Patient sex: M
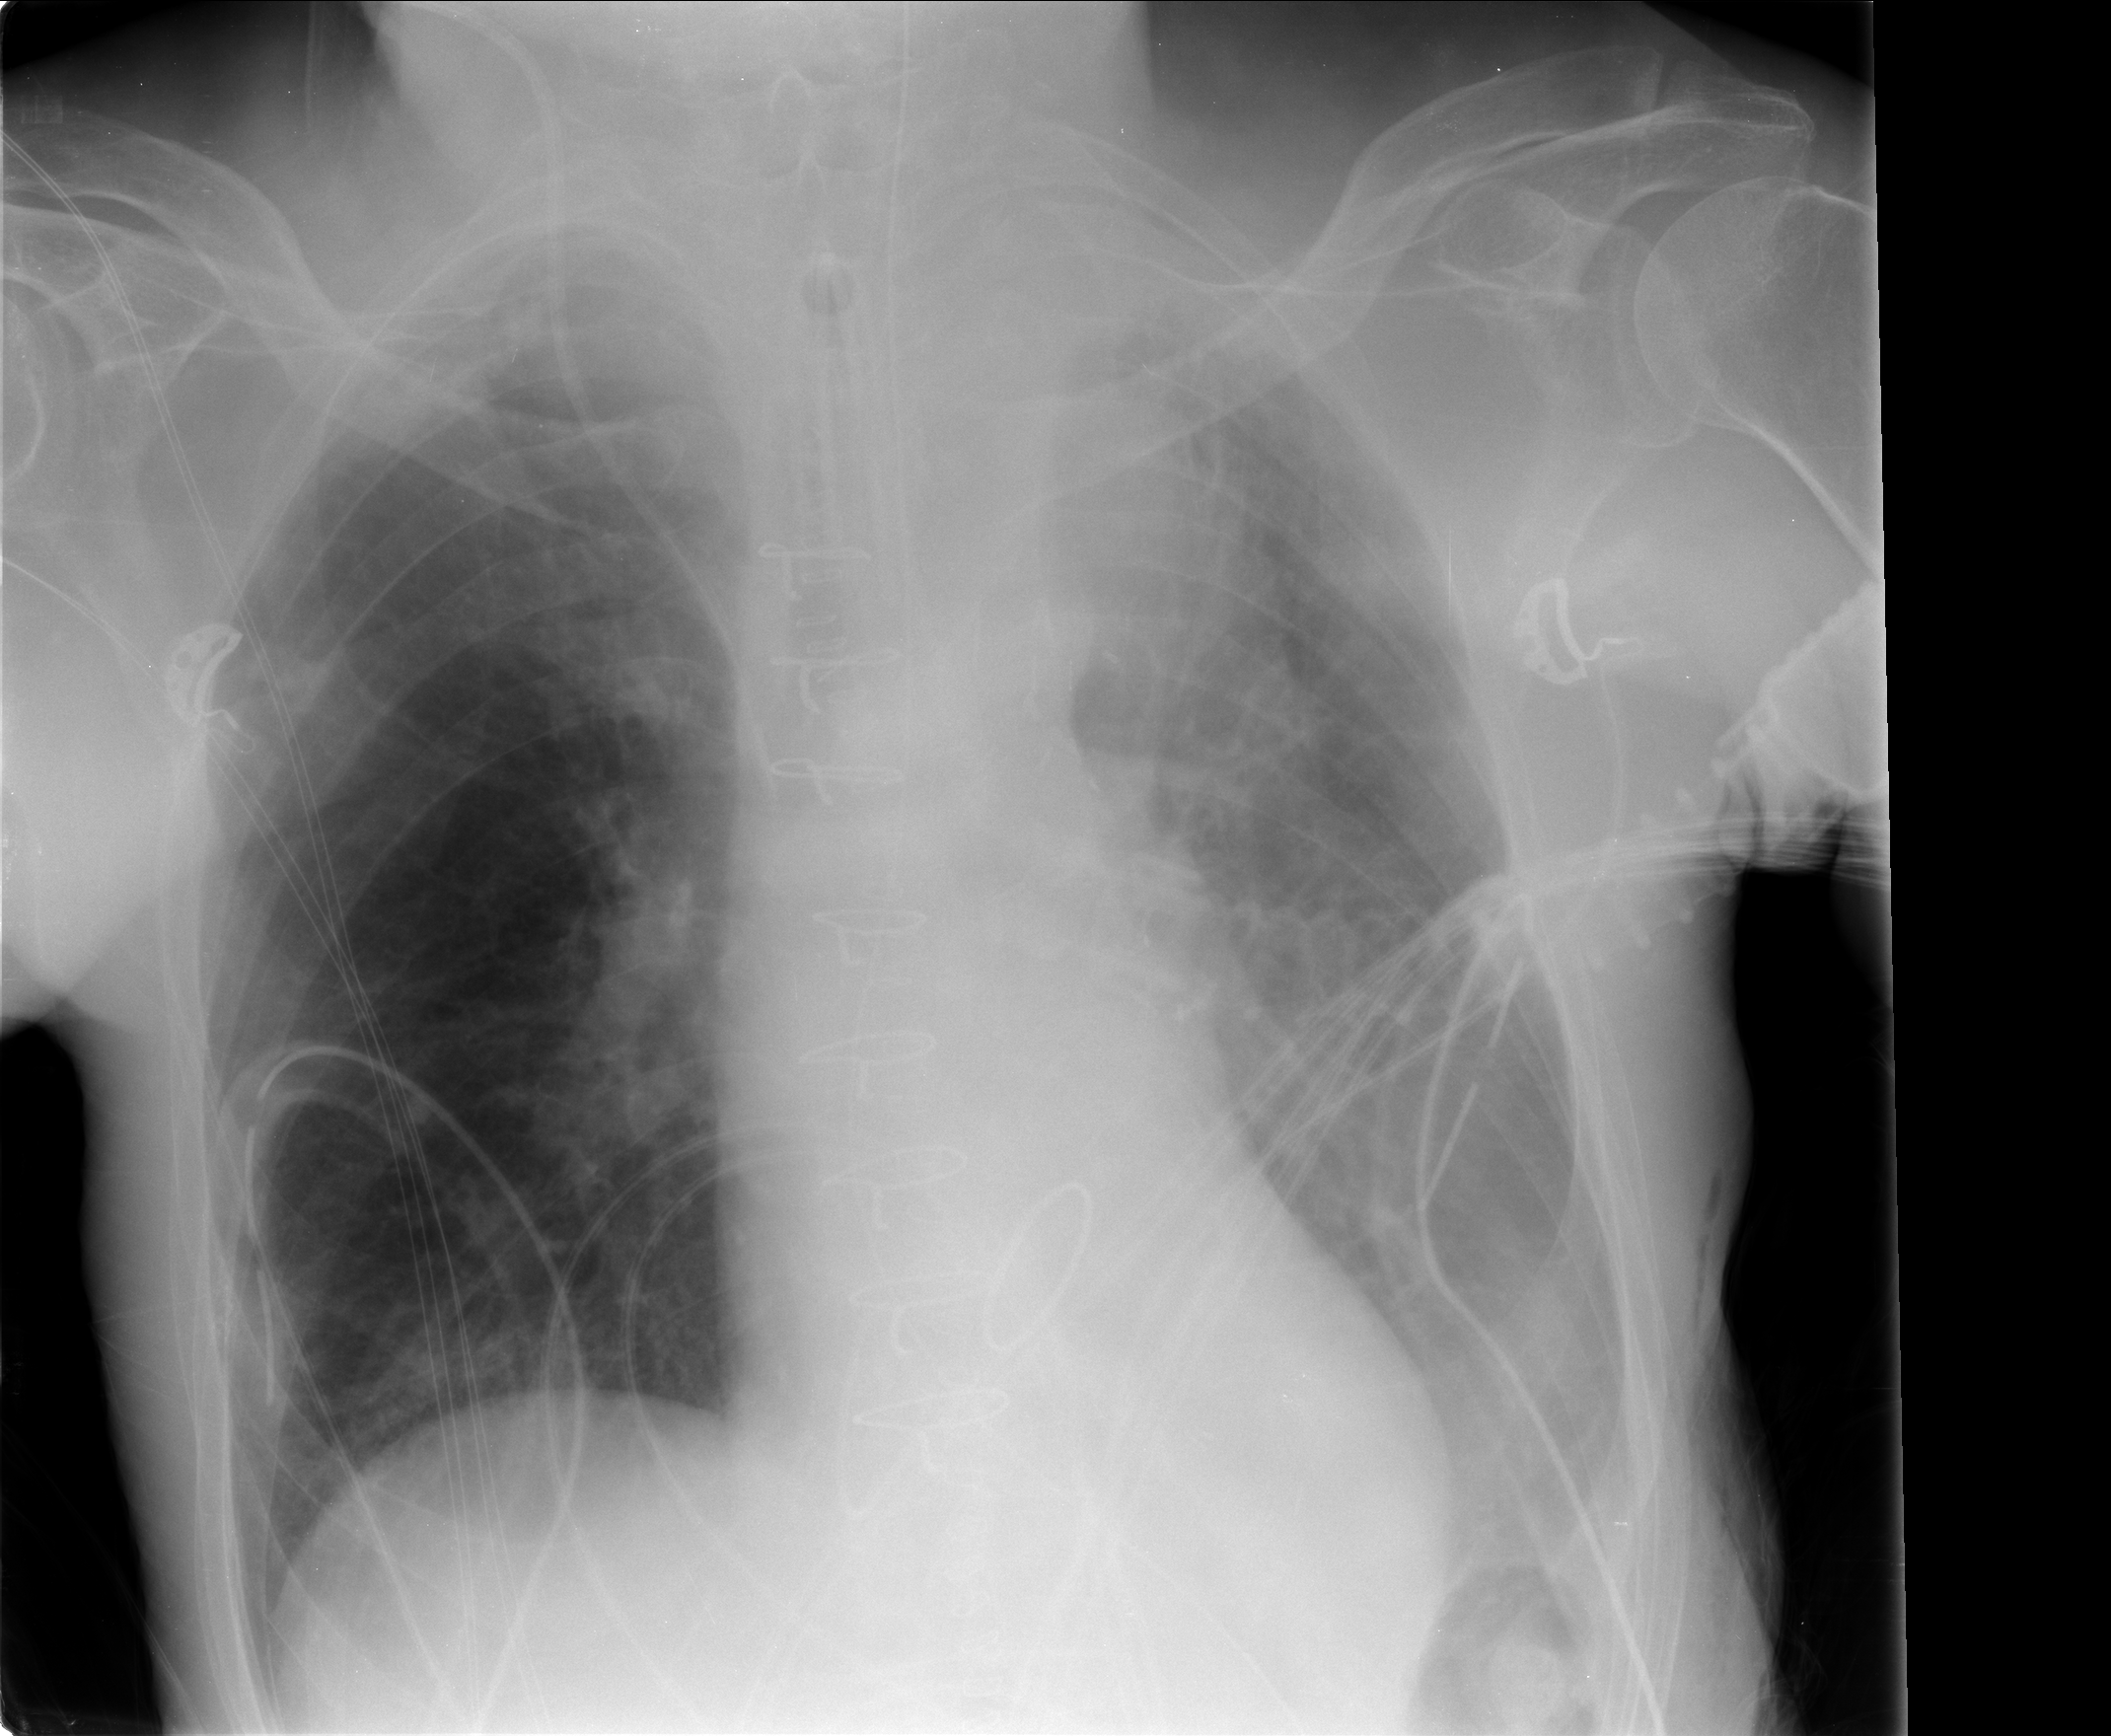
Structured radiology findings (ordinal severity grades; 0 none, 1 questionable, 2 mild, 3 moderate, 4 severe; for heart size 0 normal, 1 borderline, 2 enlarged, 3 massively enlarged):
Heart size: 0
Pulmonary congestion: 2
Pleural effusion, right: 0
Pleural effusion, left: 2
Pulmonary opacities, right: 0
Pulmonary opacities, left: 2
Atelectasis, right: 0
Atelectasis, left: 2